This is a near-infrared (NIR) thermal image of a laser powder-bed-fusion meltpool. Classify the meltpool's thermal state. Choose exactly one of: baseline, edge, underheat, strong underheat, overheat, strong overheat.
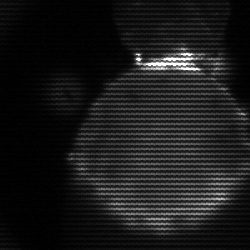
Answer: edge